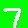
Digit: 7